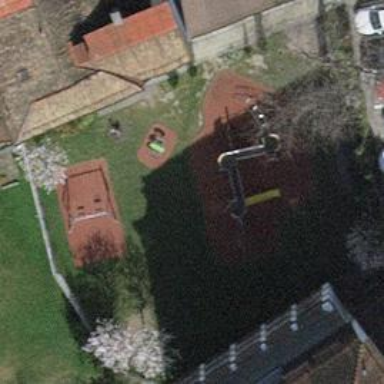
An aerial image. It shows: Grassy playground.